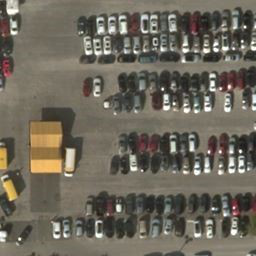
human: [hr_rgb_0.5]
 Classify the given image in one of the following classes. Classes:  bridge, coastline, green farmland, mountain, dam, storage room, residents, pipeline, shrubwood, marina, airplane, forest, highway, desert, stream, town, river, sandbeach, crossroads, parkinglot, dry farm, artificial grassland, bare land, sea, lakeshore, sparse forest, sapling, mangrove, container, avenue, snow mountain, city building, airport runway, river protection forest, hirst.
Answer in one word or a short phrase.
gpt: parkinglot